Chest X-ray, PA view. Patient: 45 years old, sex M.
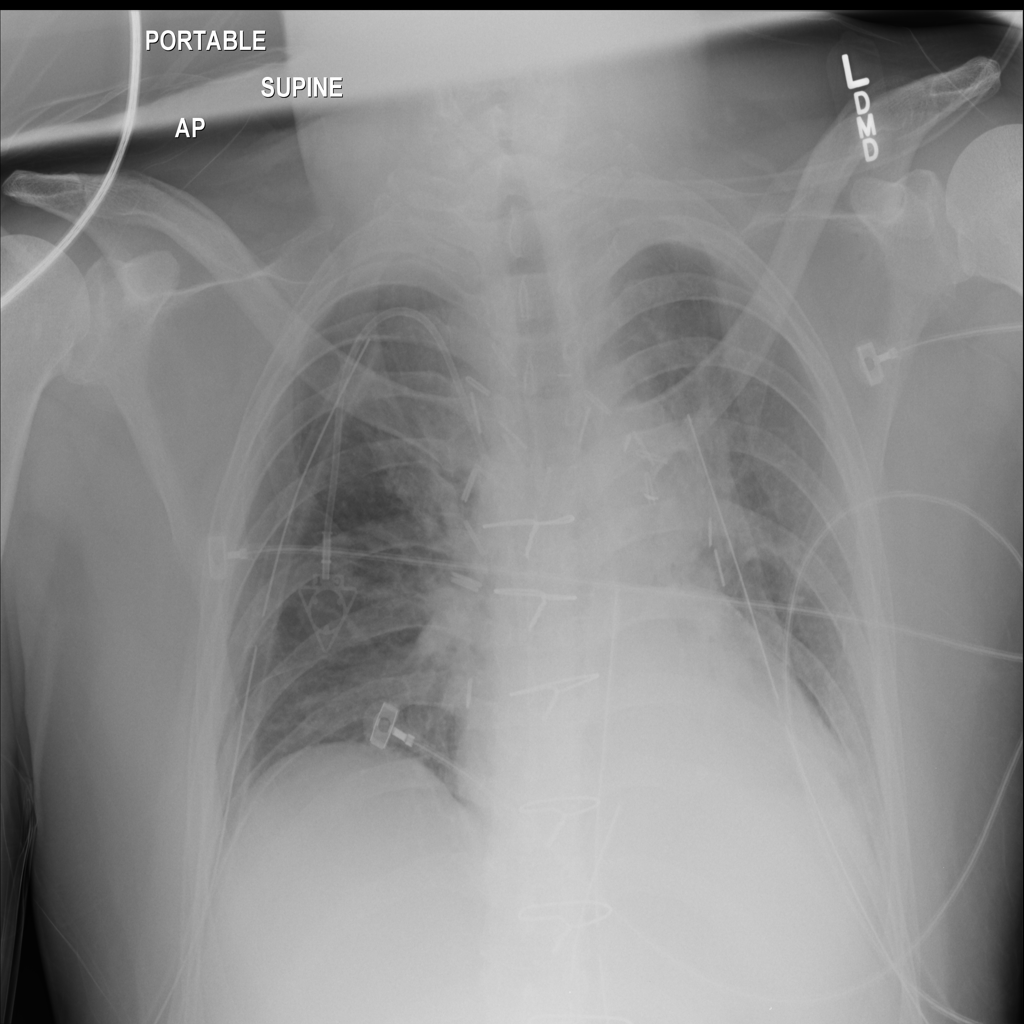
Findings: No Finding